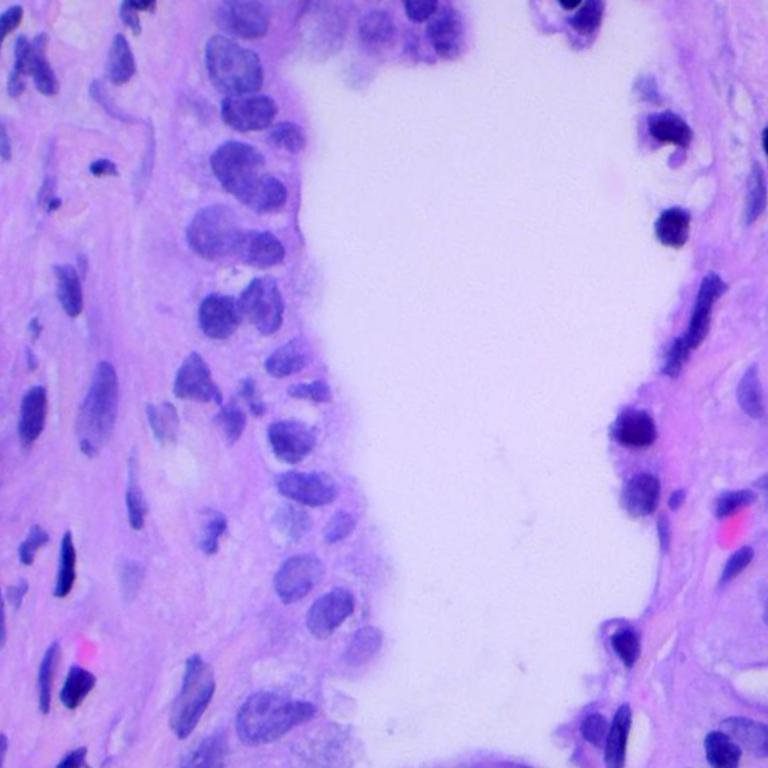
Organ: lung
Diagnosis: adenocarcinomas